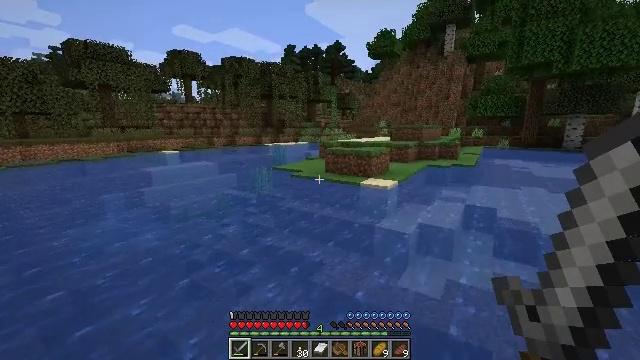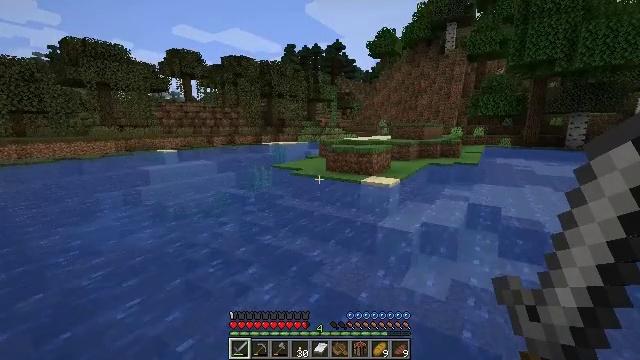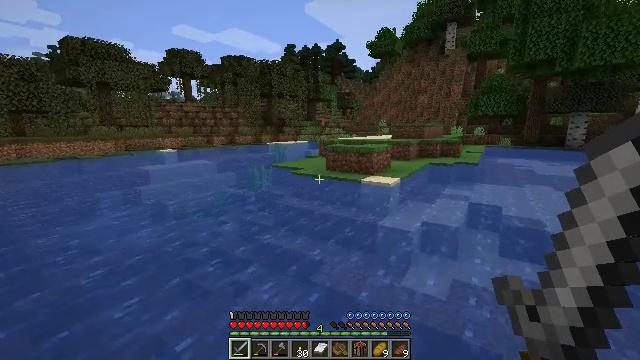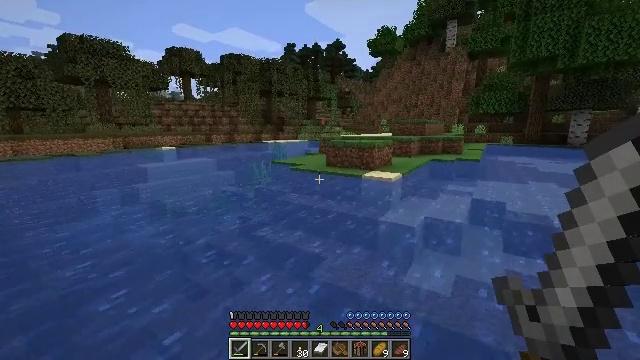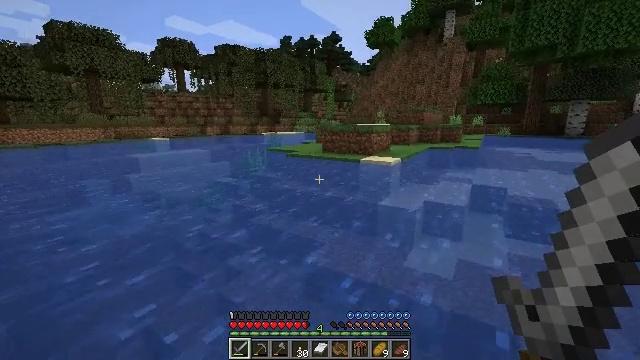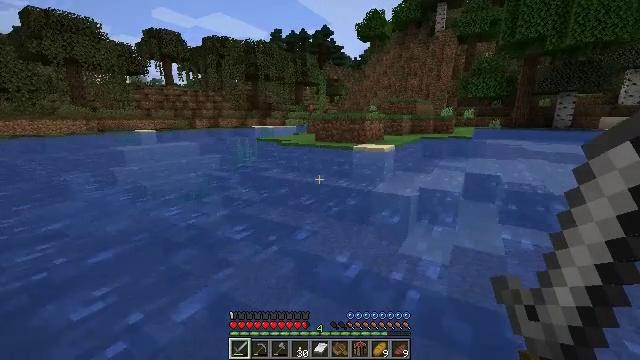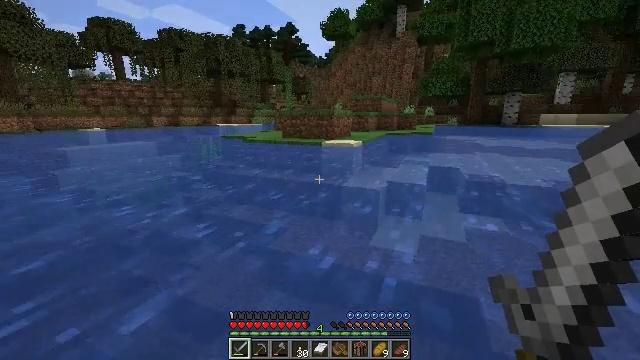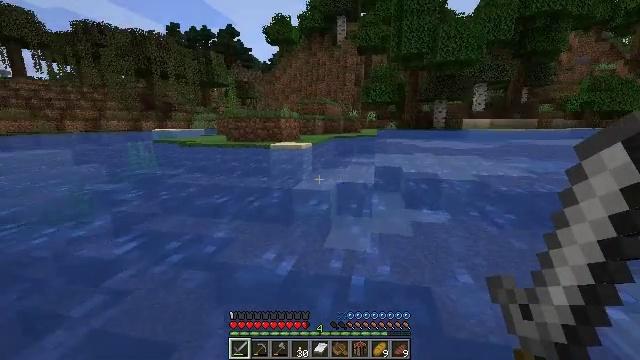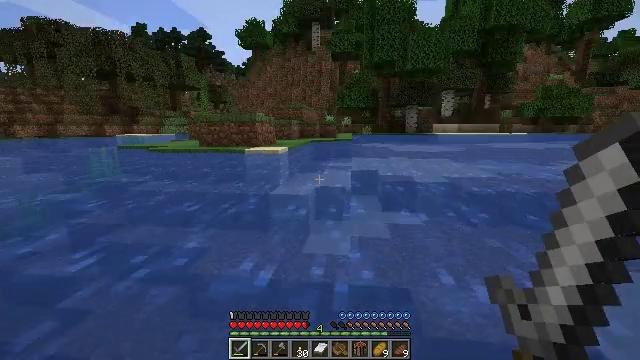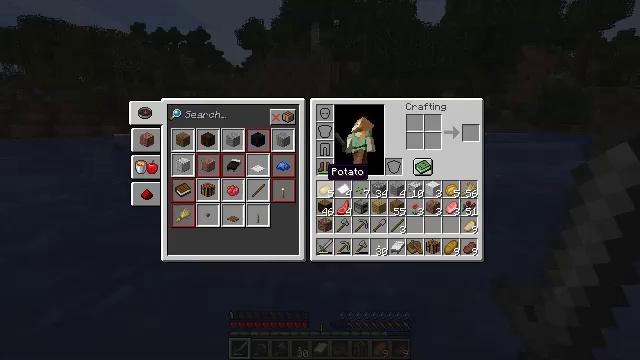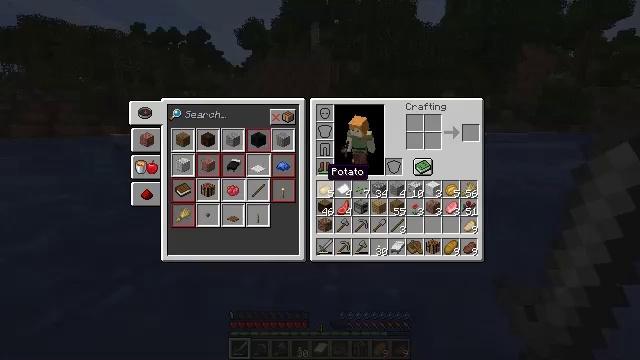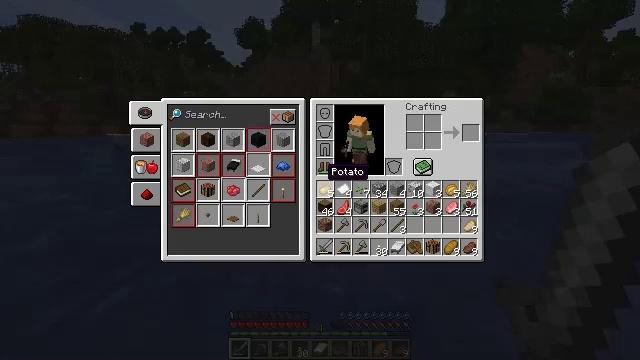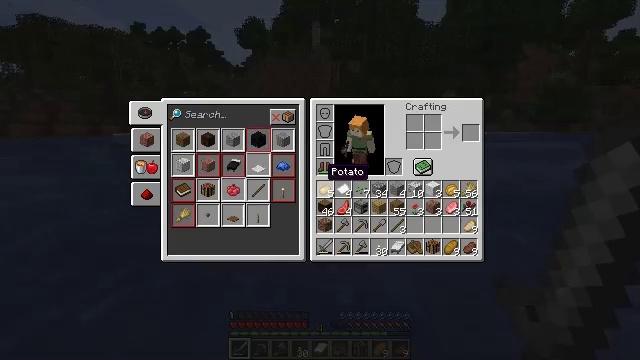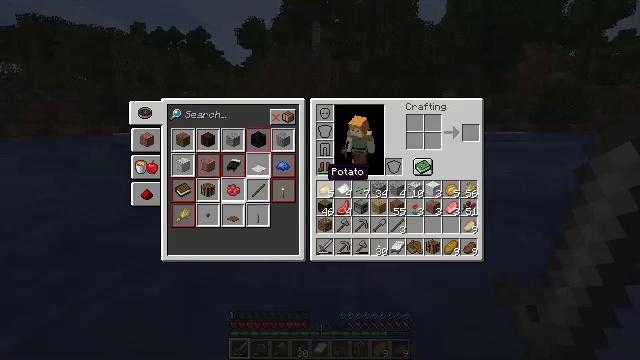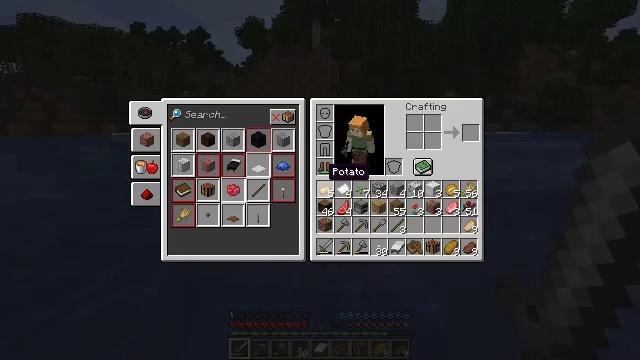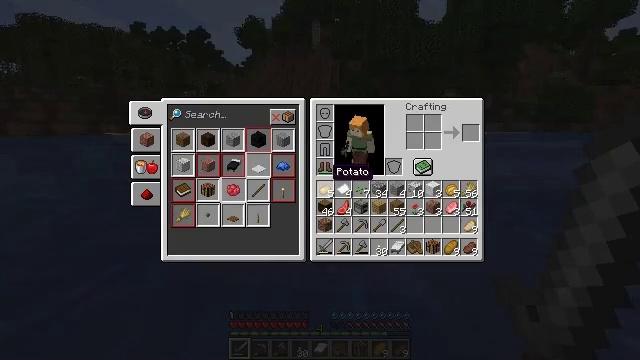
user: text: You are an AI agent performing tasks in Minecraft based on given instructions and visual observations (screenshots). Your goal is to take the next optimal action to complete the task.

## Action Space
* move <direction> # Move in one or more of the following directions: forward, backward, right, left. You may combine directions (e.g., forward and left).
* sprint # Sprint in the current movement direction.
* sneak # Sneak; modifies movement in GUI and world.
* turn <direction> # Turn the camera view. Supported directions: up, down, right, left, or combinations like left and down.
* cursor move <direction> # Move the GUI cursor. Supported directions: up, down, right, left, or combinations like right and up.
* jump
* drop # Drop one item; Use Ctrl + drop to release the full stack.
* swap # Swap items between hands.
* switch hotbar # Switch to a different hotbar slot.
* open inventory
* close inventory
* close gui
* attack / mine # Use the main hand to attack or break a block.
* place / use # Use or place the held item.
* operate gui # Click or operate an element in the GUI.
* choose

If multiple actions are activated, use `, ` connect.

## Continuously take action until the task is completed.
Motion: motion action
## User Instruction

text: Harvest vines off the surface.
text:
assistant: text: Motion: move forward, jump
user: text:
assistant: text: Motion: move forward, jump
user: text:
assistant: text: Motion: move forward, jump
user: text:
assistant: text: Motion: move forward, turn down, jump
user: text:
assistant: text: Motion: move forward, turn right, jump
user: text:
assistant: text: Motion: move forward, turn right, jump
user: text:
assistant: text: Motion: move forward, turn right and up, jump
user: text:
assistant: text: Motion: move forward, turn right and up, jump
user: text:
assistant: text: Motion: move forward, jump, open inventory
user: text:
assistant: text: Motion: move forward, open inventory
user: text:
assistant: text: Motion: move forward, open inventory
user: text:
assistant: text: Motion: move forward, open inventory
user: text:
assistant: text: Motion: move forward
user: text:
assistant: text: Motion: move forward
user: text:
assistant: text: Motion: move forward
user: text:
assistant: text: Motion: move forward, cursor move right and down
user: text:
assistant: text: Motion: move forward
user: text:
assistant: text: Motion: move forward
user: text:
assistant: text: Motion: move forward, cursor move right and down
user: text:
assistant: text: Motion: move forward, cursor move right and down
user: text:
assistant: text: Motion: move forward
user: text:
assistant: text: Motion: move forward
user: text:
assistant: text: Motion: move forward, cursor move right
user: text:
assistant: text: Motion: move forward, cursor move right
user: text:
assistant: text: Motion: move forward, cursor move right
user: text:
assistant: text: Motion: move forward, cursor move right
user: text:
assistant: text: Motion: move forward, cursor move right
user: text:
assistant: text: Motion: move forward, cursor move right
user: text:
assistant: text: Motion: move forward, cursor move right
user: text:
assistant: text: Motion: move forward